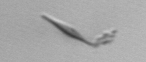
Label: pennate